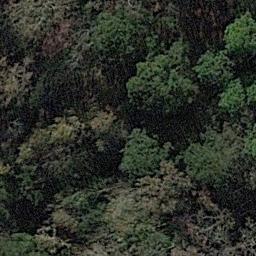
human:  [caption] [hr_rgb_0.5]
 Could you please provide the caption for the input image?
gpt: The forest is consist of dry trees and green trees .

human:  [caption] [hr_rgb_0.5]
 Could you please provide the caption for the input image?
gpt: Many trees with brown and green leaves are in a forest .

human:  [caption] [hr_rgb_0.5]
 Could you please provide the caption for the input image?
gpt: There are some crisscross paths on this land .

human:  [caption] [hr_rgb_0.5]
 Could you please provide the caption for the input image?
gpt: The forest has a lot of dense yellow trees and green trees .

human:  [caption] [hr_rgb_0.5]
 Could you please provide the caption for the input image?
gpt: A forest with some green trees and brown trees .